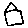
Label: house